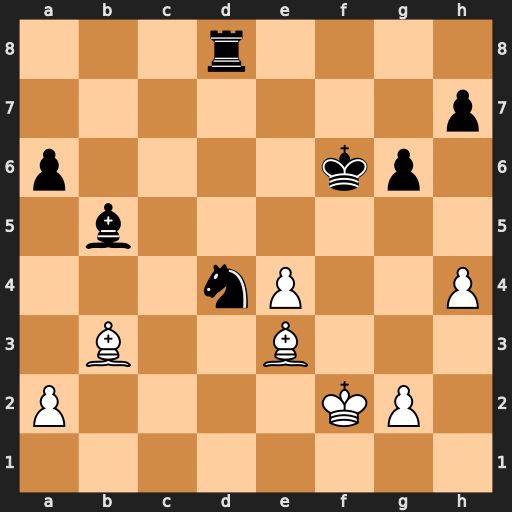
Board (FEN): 3r4/7p/p4kp1/1b6/3nP2P/1B2B3/P4KP1/8
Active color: w
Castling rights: -
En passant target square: -
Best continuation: Bg5+ Ke5 Bxd8